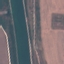
Land use / land cover class: River